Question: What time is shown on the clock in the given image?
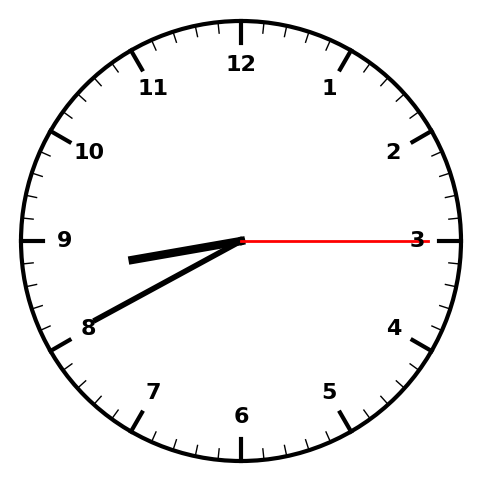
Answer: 08:40:15